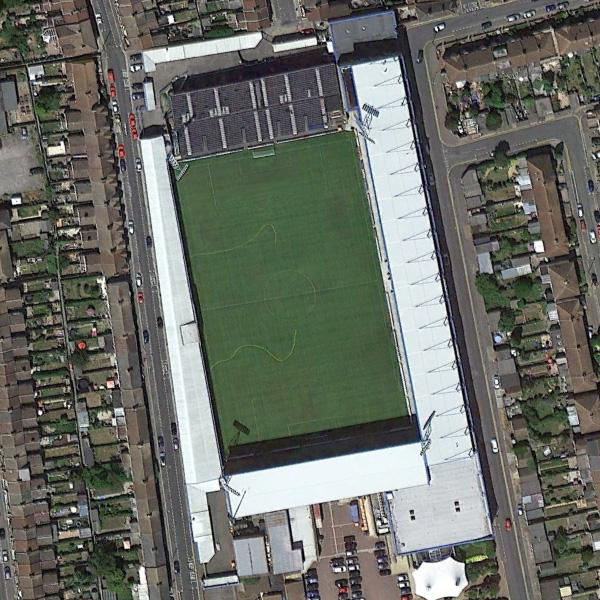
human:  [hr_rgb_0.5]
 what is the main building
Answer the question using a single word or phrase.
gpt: stadium